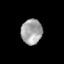
Tissue: lung
Cell type: Epithelial cells
Senescence score: 0.2064
Nuclear area (px): 520
Mean DAPI intensity: 162.663